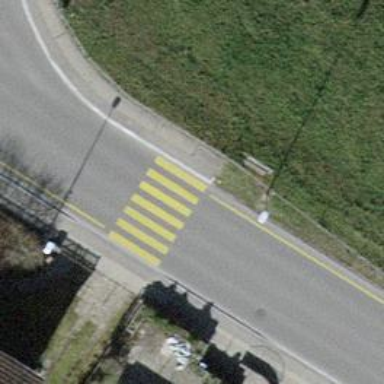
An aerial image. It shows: Marked road crossing.